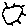
Label: sun